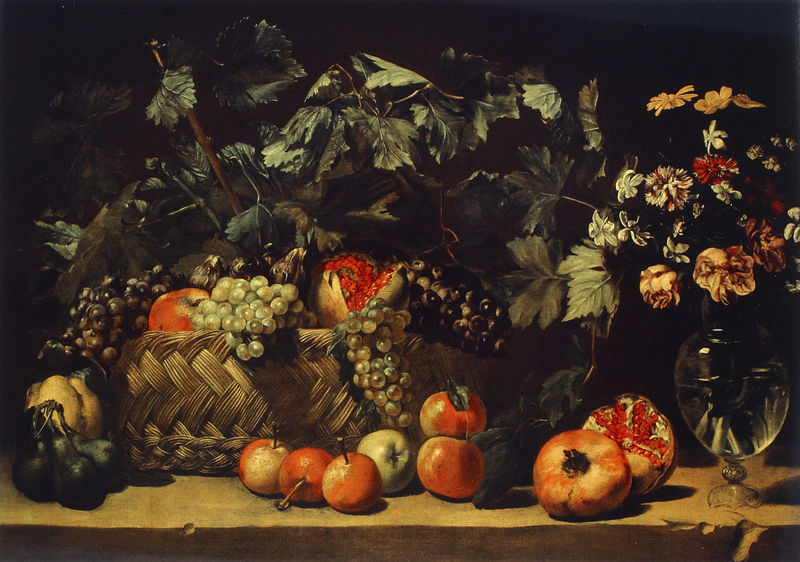
Titel: Stilleben mit Blumen und Früchten
Künstler: Meister des Acquavella-Stillebens
Institution: Privatsammlung
Schlagwörter: blätter, dunkel, laub, schatten, wasser, gelb, grün, blumen, glas, holz, licht, schwarz, tisch, obst, rosen, rot, beige, malerei, barock, stein, weide, blatt, kontrast, feigen, früchte, stilleben, stillleben, trauben, vase, überfluss, apfel, äpfel, farben, wein, korb, lichteinfall, strauß, birne, quitte, birnen, vanitas, flechten, vergänglichkeit, glasvase, weintrauben, geflochten, weinlaub, granatapfel, pflaume, traube, weinblätter, nelken, feige, pflaumen, oranfe, bedrückend